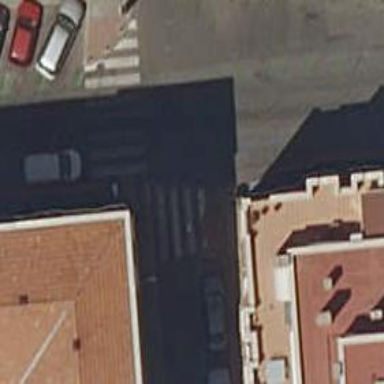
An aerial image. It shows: Uncontrolled crossing on the road.